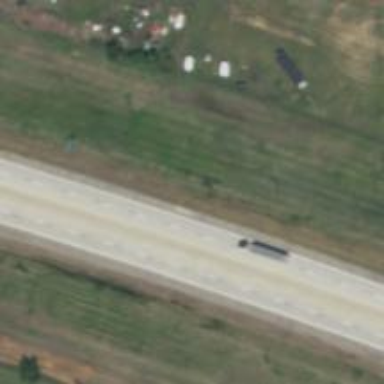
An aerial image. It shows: Motorway.